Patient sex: F
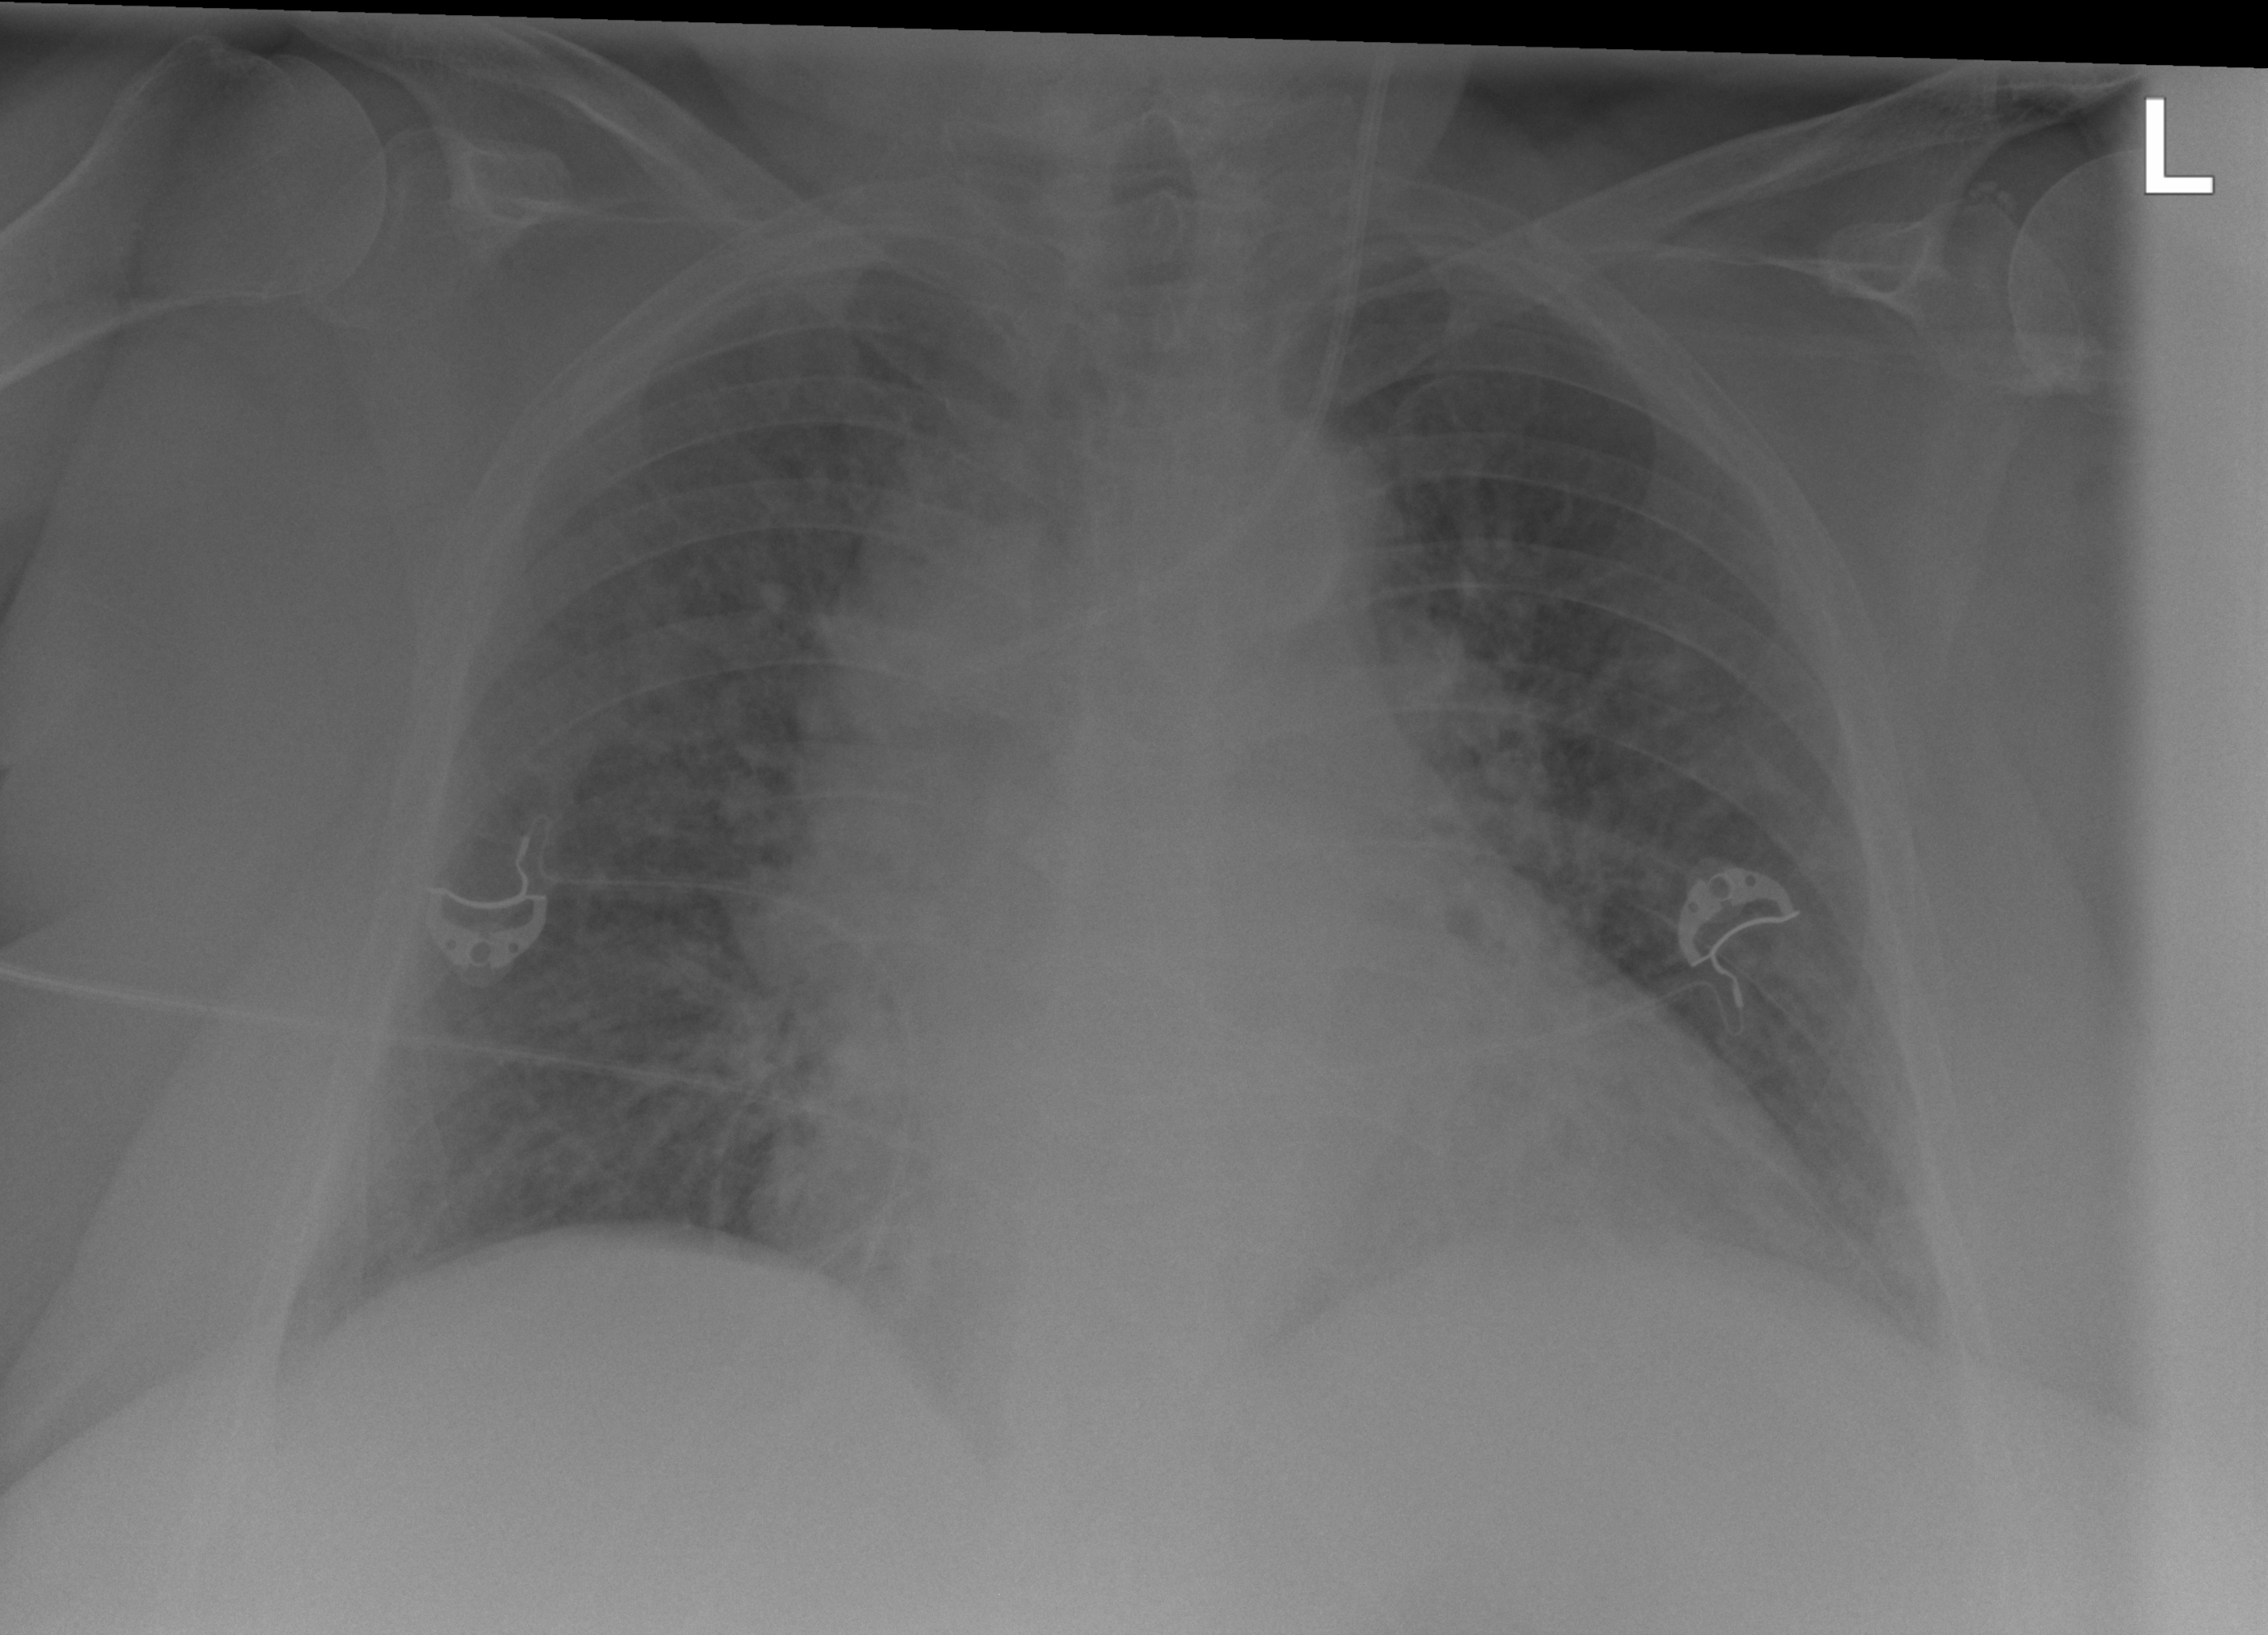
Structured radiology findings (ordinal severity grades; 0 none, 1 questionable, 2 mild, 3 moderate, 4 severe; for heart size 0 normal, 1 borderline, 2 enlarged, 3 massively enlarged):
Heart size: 2
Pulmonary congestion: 2
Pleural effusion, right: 0
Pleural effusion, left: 2
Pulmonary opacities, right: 2
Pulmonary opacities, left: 2
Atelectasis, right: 2
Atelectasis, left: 2